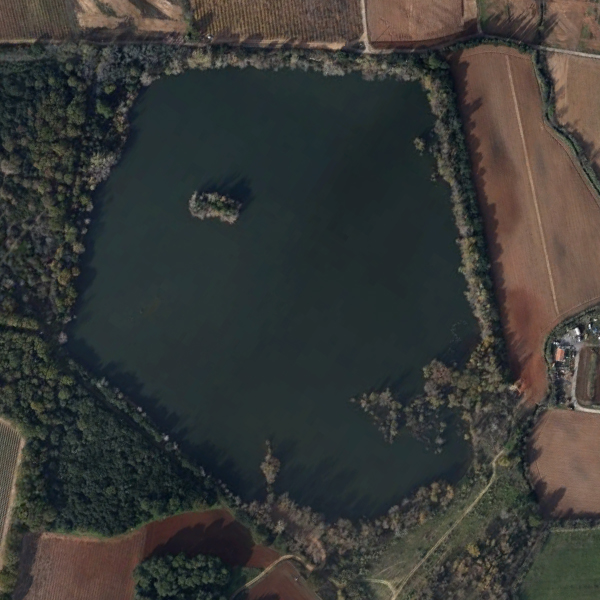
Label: Pond